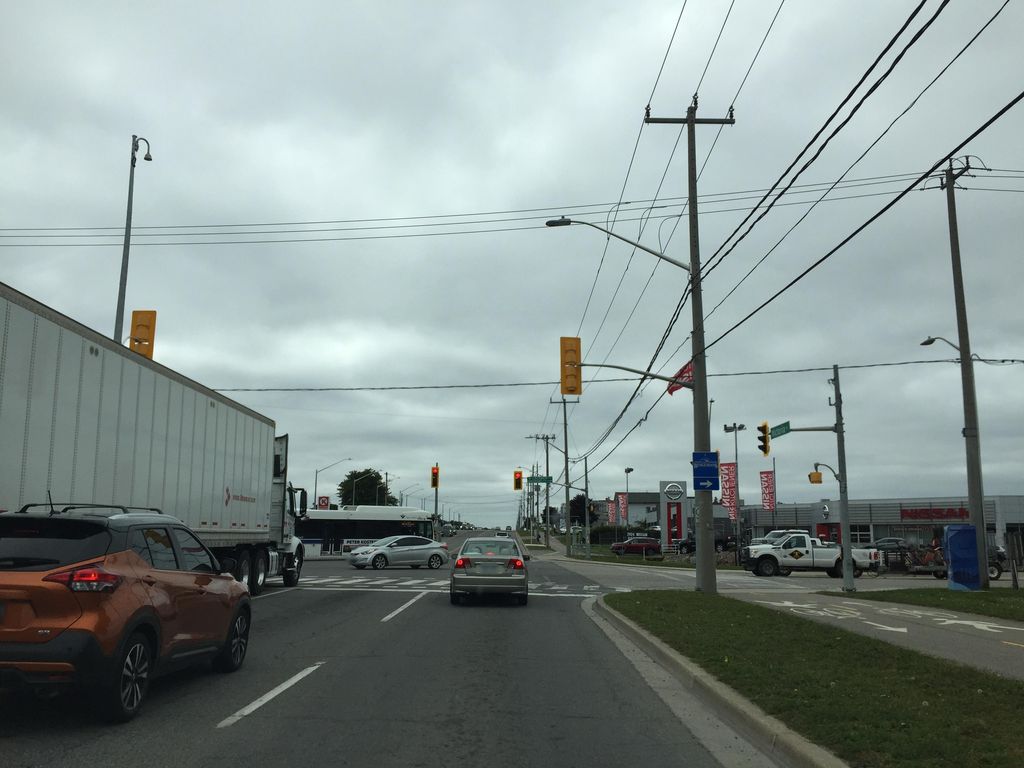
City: kitchener-waterloo